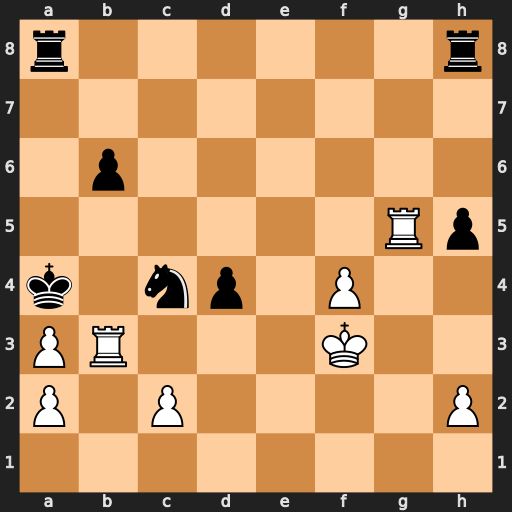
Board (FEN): r6r/8/1p6/6Rp/k1np1P2/PR3K2/P1P4P/8
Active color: w
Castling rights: -
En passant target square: -
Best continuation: Rb4+ Kxa3 Rxc4